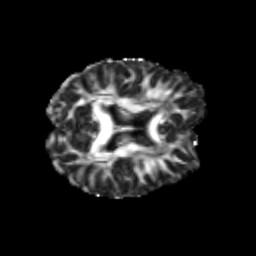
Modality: FA
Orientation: axial
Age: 24
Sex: male
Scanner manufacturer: siemens
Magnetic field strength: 3 T
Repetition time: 3.5 s
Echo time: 0.113 s